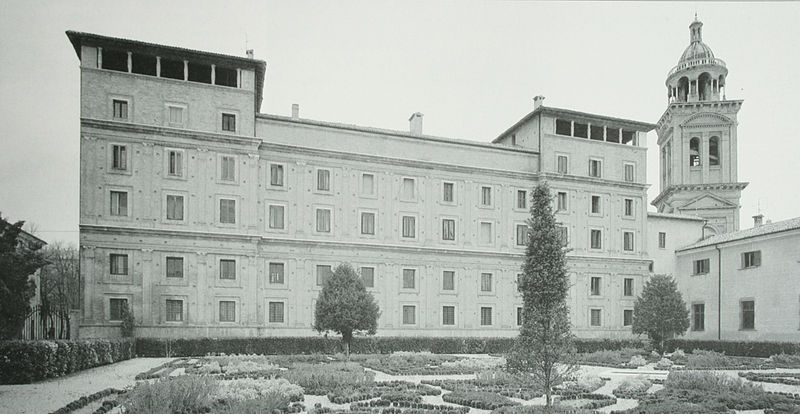
Titel: Domus Nova
Künstler: Luca Fancelli
Standort: Mantua
Institution: Palazzo Ducale
Schlagwörter: baum, flügel, himmel, weiß, bäume, kirchturm, landschaft, fenster, grau, hell, laterne, schwarz, säule, säulen, tür, anlage, dach, gebäude, haus, park, schloss, weg, zaun, architektur, strauch, brüstung, büsche, flach, kirche, sträucher, wege, klassizismus, pflanzen, renaissance, rokoko, kamin, kamine, schornstein, turm, garten, spanien, terrasse, ansicht, fassade, italien, schule, giebel, hecke, tag, hof, kuppel, symmetrie, tor, foto, fotografie, photographie, bögen, innenhof, loggia, eckig, glockenturm, kirchenturm, kloster, türme, palast, palazzo, schwarz-weiß, gross, tanne, photo, bauhaus, villa, sims, gesims, gefängnis, alleen, risalit, kaiserzeit, beete, geschosse, geistlich, fotographie, aufnahme, labyrinth, aum, geschoss, bauwerk, attika, risalite, traufe, gartenanlage, obergeschoss, ecktürme, rhythmus, vorgarten, hecken, hospital, rabatten, gartenfassade, loggien, heim, statisch, aus, arten, internat, scornstein, gfenster, glovkenturm, tialien, bäume#säulen, drei stöckig, ßenschule